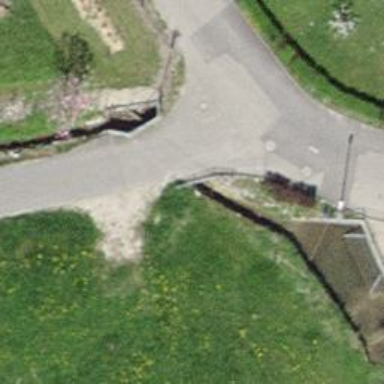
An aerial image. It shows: Culvert tunnel.